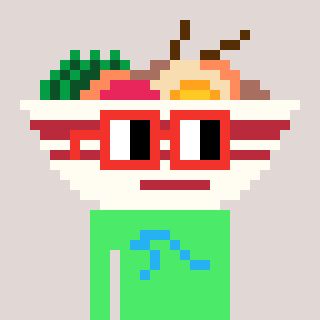
a pixel art character with square red glasses, a noodles-shaped head and a teal-colored body on a warm background